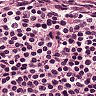
Metastatic tissue present: no